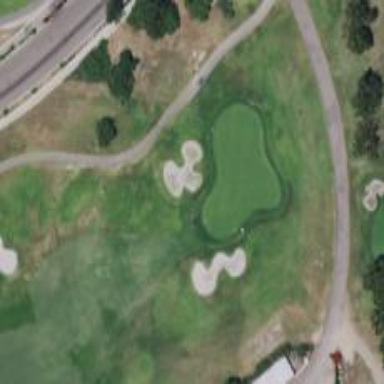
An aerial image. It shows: Golf hole.